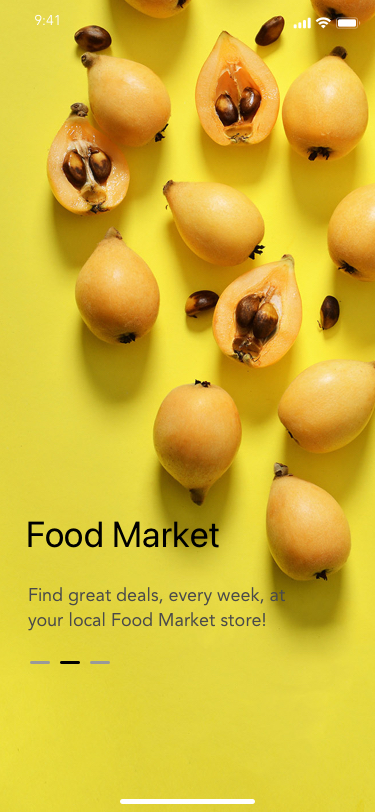
Text in this UI design:
Find great deals, every week, at your local Food Market store!
Food Market